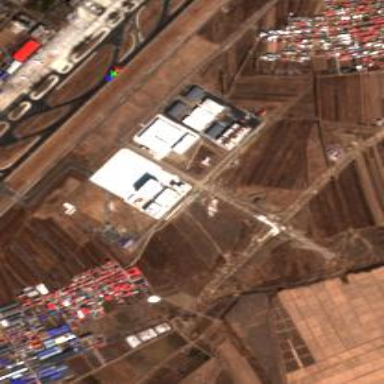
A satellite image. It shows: Industrial area.